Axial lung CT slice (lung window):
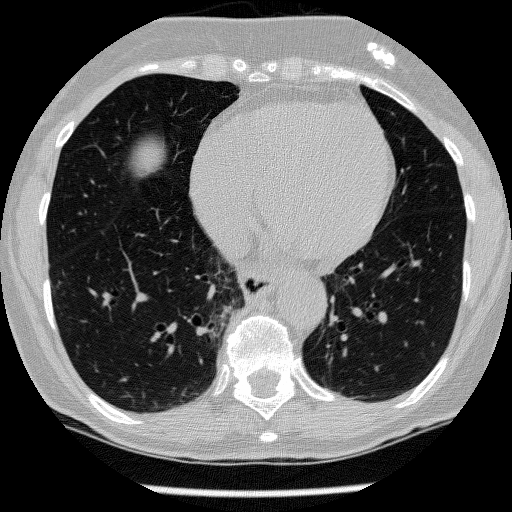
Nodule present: no